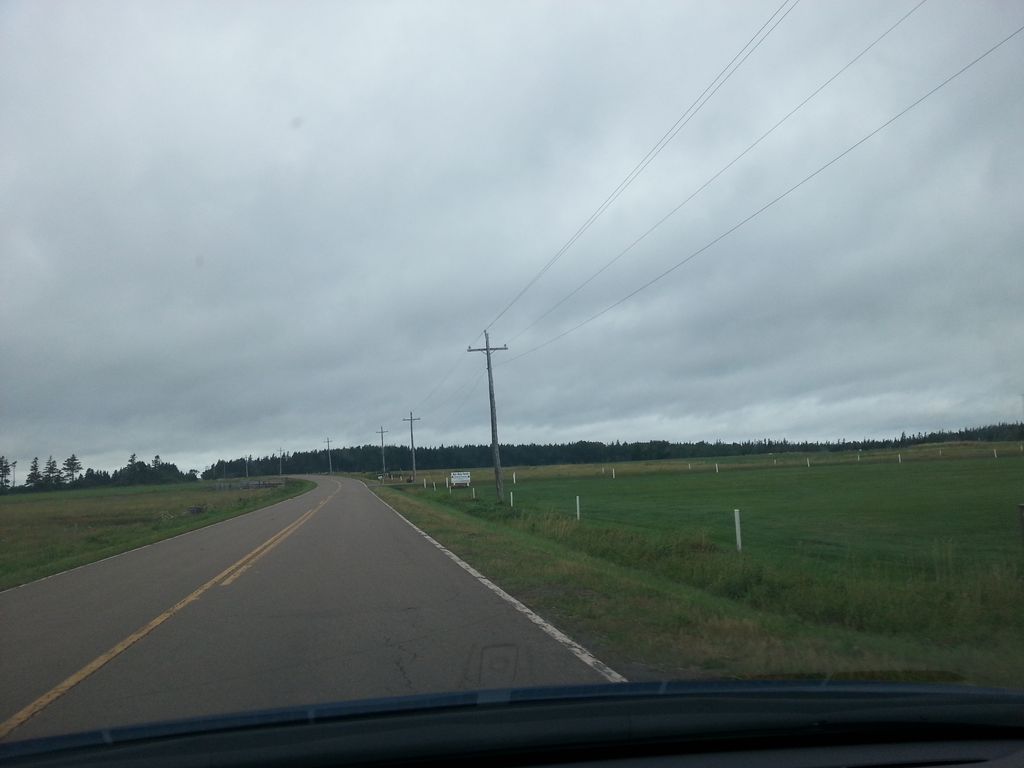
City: charlottetown